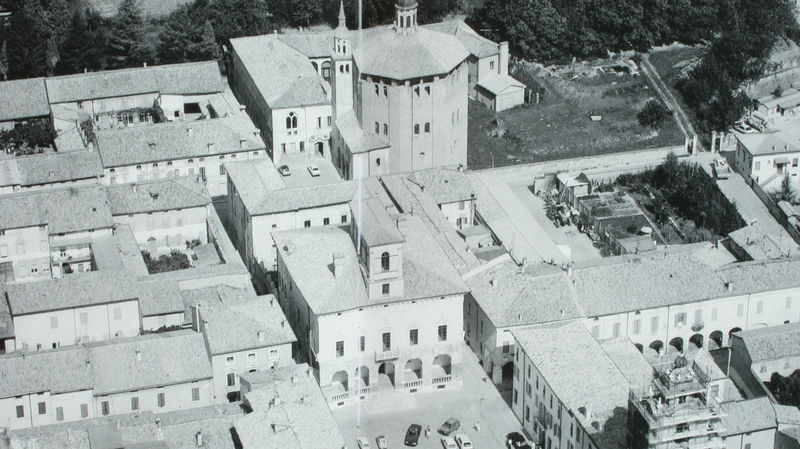
Titel: Luftaufnahme der Stadt Sabbioneta
Standort: Sabbioneta
Institution: Sabbioneta
Schlagwörter: baum, weiß, bäume, kirchturm, menschen, stadt, fenster, frankreich, grau, hell, laterne, schwarz, strasse, säulen, tür, anlage, dach, gebäude, gras, haus, park, rasen, weg, wiese, architektur, spitze, häuser, hügel, natur, büsche, kirche, sonne, gotik, wald, fensterläden, turm, garten, bogen, fassade, gasse, italien, ort, süden, türen, gebirge, dorf, dächer, mauer, schornsteine, hof, platz, vogelperspektive, auto, wagen, kuppel, galerie, anbau, aufsicht, foto, fotografie, luftaufnahme, oben, photographie, straßen, bögen, innenhof, gerüst, glockenturm, kloster, rechteck, türme, festung, gassen, schlicht, schwarz-weiß, friedhof, rathaus, arkaden, photo, tore, glocke, gotisch, romanik, florenz, kapelle, siedlung, marktplatz, gärten, laubengang, fotographie, aufnahme, bau, knick, weise, autos, oktogon, achteck, bauten, höfe, vogelschau, campanile, wals, umbrien, ras, basilika, kreuzgang, baustelle, baptisterium, parkplatz, zentralbau, innenhöfe, rundbau, komplex, piazza, planstadt, luftbild, gebäudekomplex, laubengänge, klosterkirche, von oben, baugerüst, ravenna, schrägansicht, dachlandschaft, rundkirche, dächerlandschaft, arkafen, carrée, carée, crée, firche, gäude, garten#park, masßwerk, weg#autos, dächerlandshcaft, löoszer, 'kloster, oktgon